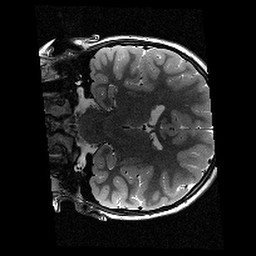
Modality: T2w
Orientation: coronal
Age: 9
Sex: female
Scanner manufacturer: siemens
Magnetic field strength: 3 T
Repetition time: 9.23 s
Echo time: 0.067 s